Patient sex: M
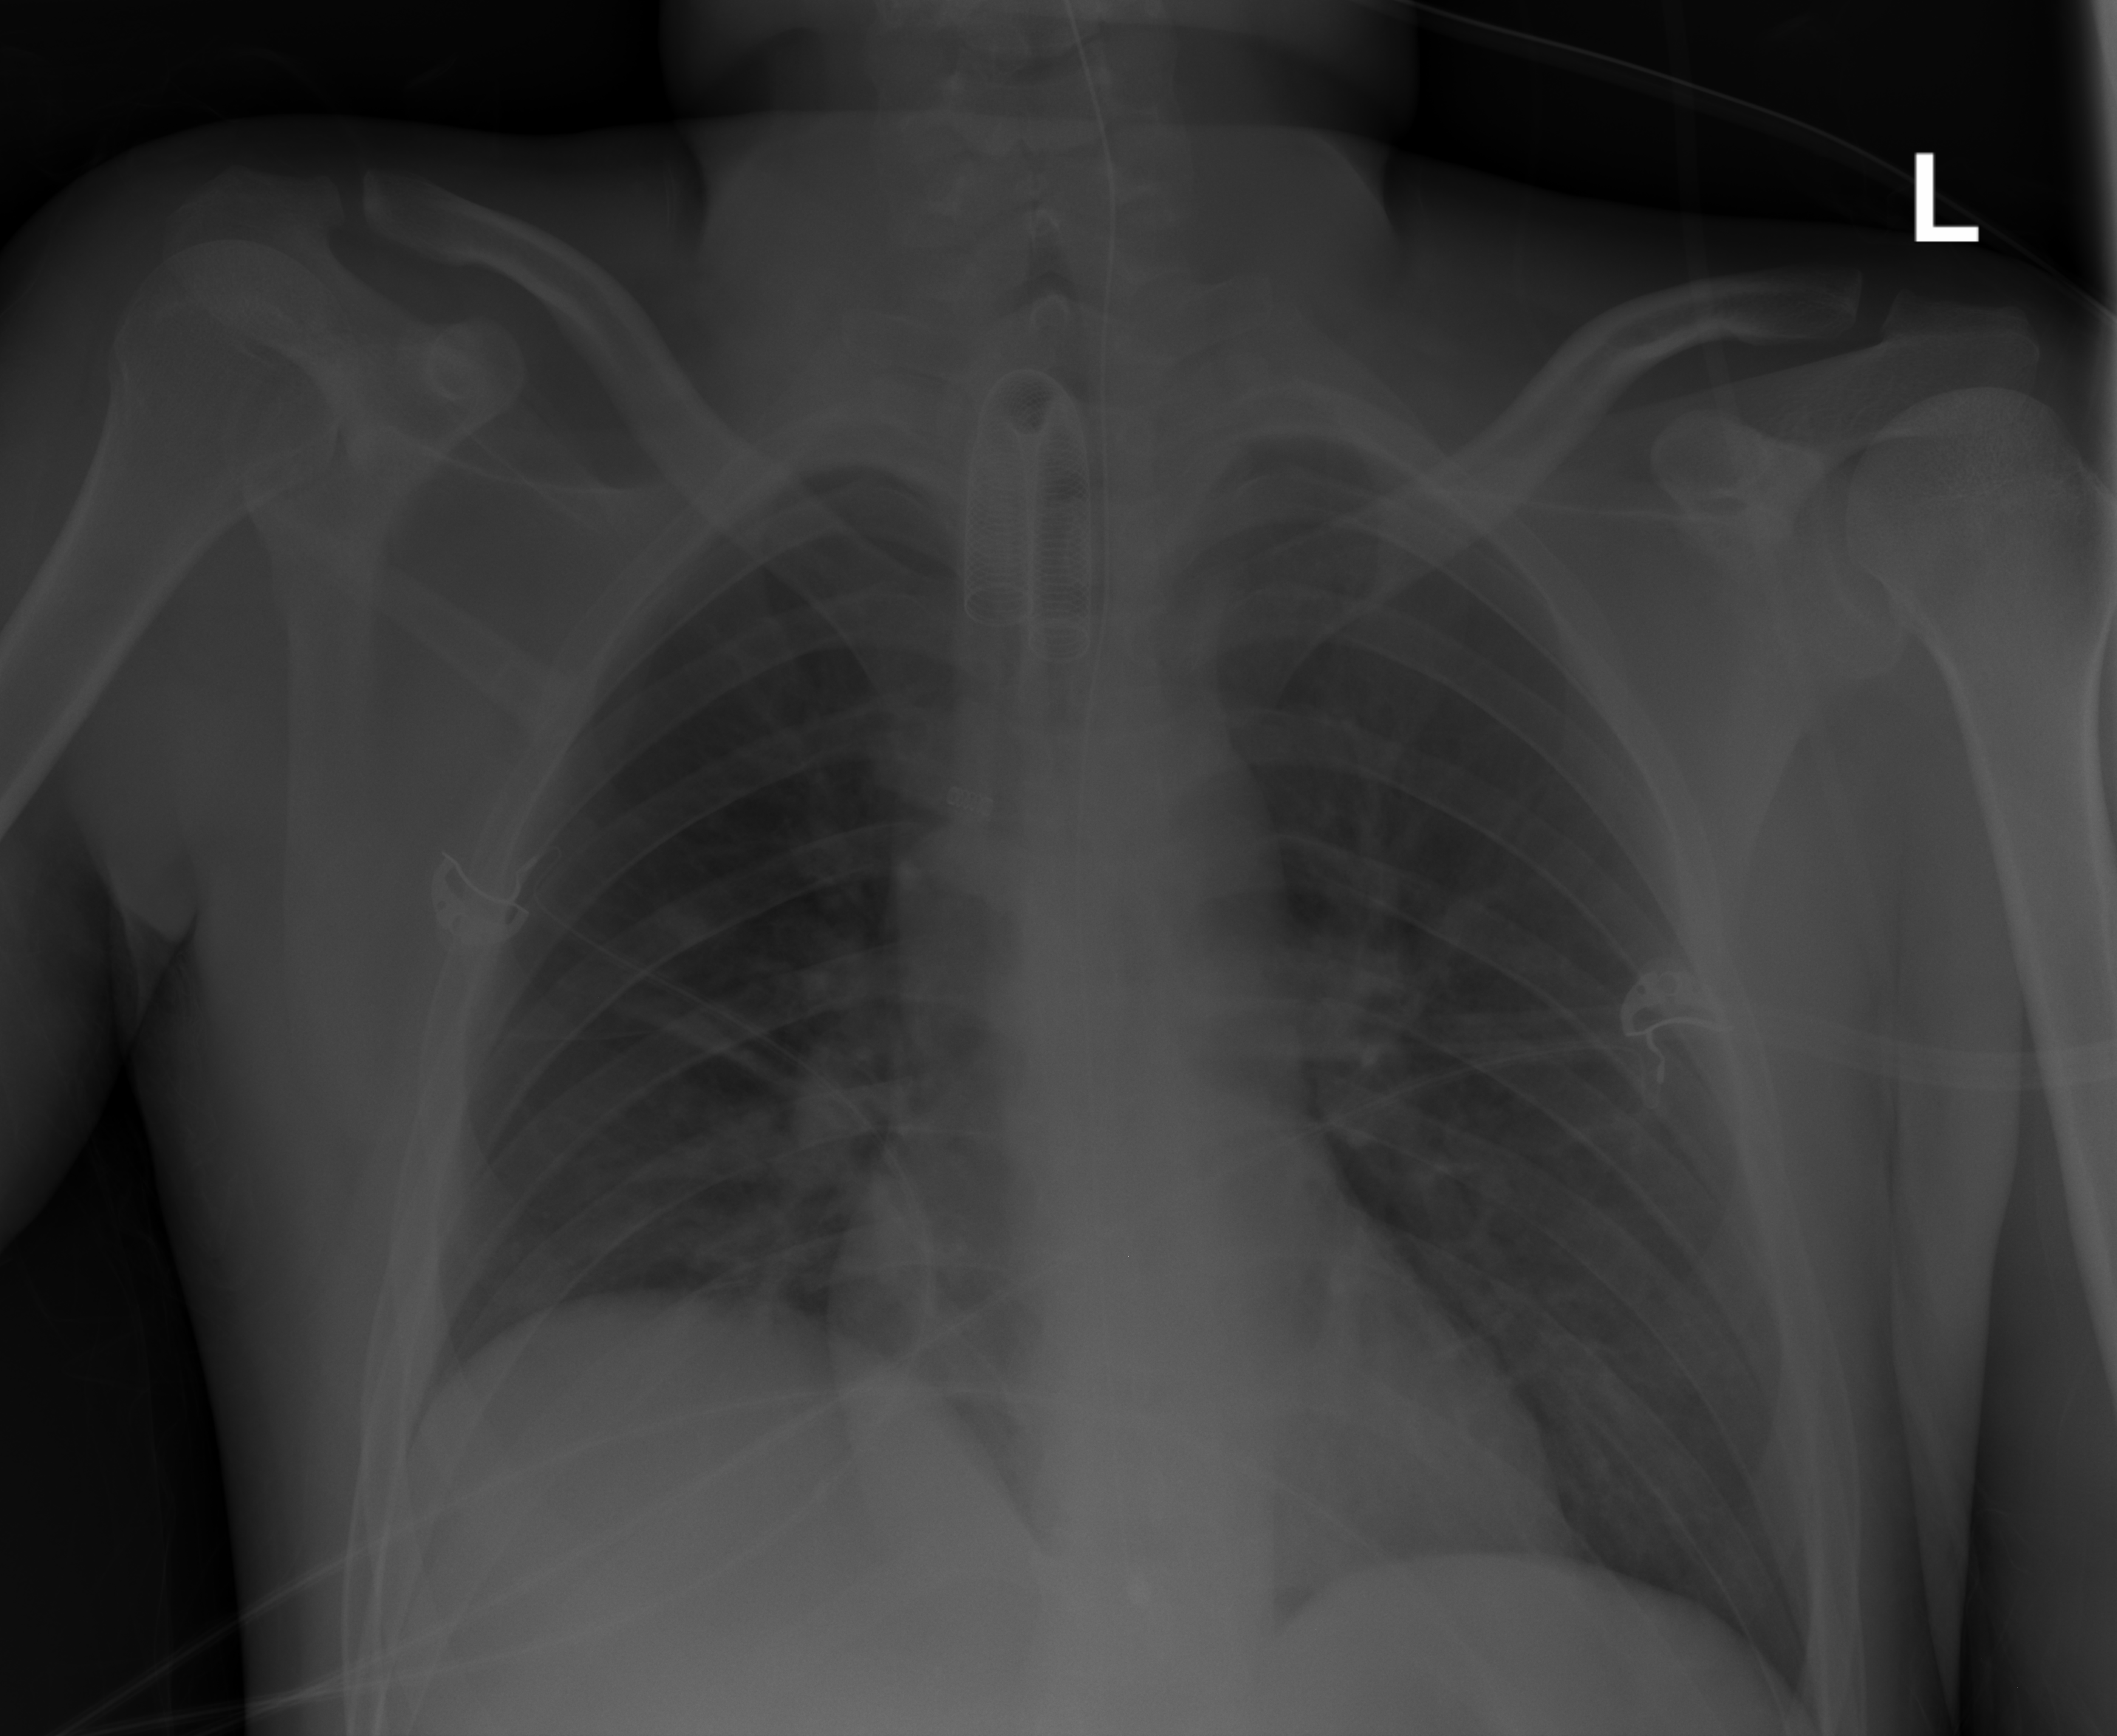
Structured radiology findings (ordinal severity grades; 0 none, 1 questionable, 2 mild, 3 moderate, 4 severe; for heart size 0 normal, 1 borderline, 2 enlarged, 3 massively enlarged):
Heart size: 0
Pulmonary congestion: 2
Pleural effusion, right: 0
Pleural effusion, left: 0
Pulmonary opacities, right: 2
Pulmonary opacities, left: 1
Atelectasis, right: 2
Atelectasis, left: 2